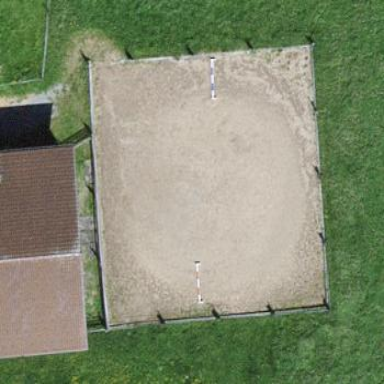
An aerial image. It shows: Equestrian pitch for leisure land use.